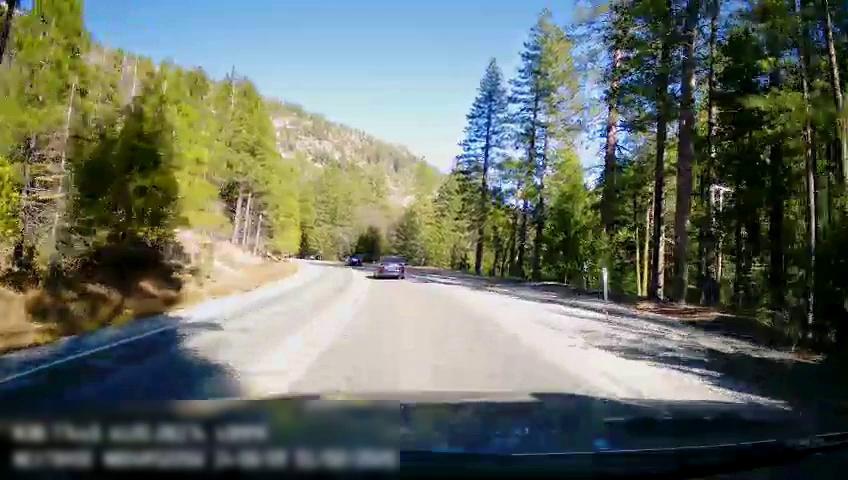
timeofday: Day
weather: Sunny
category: Drivable Space
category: Vehicles | Car
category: Vehicles | Car
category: Lanes | Opposite Lane